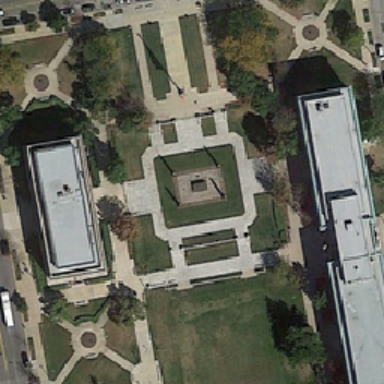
In the center of the two grey buildings is a square belt of plants facing each other .